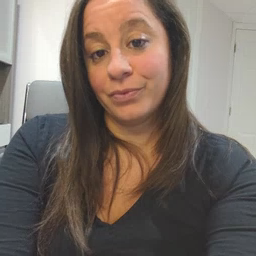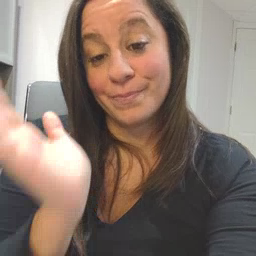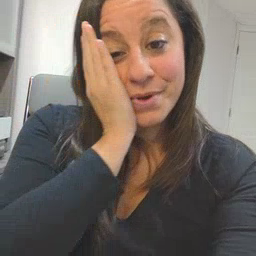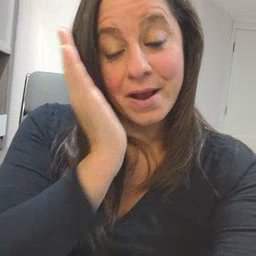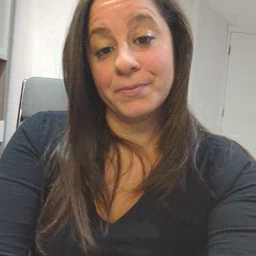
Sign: bed